Question: I noticed that with the new Google apps, they are updating the little Home/Up icon to not be the arrow, but three little lines (at least on Android 4.2).

How are they accomplishing this? I am not seeing an API for it in the ActionBar...
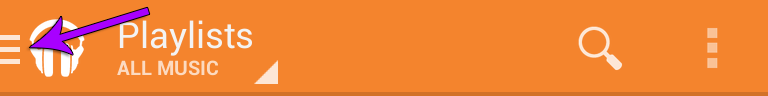
Answer: It's called an <URL>.
You can find a sample implementation <URL>.